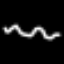
Label: squiggle